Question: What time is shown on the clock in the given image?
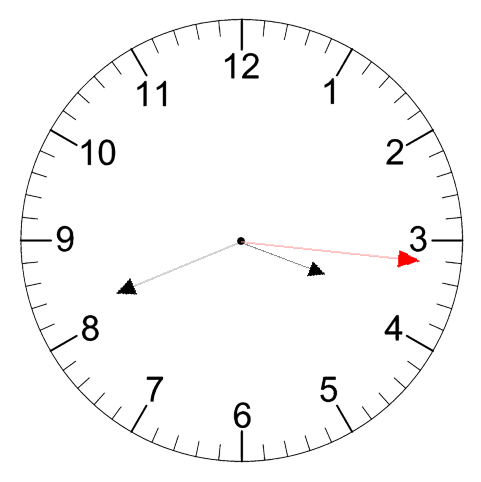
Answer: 03:41:16